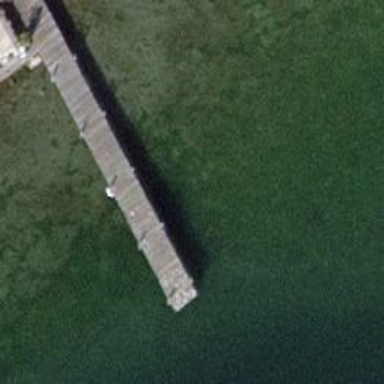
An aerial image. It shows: Man-made pier.